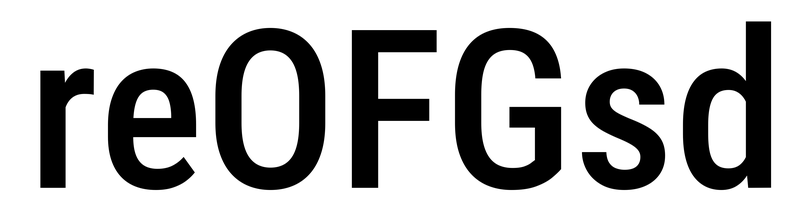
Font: Roboto_Condensed_Medium